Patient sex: M
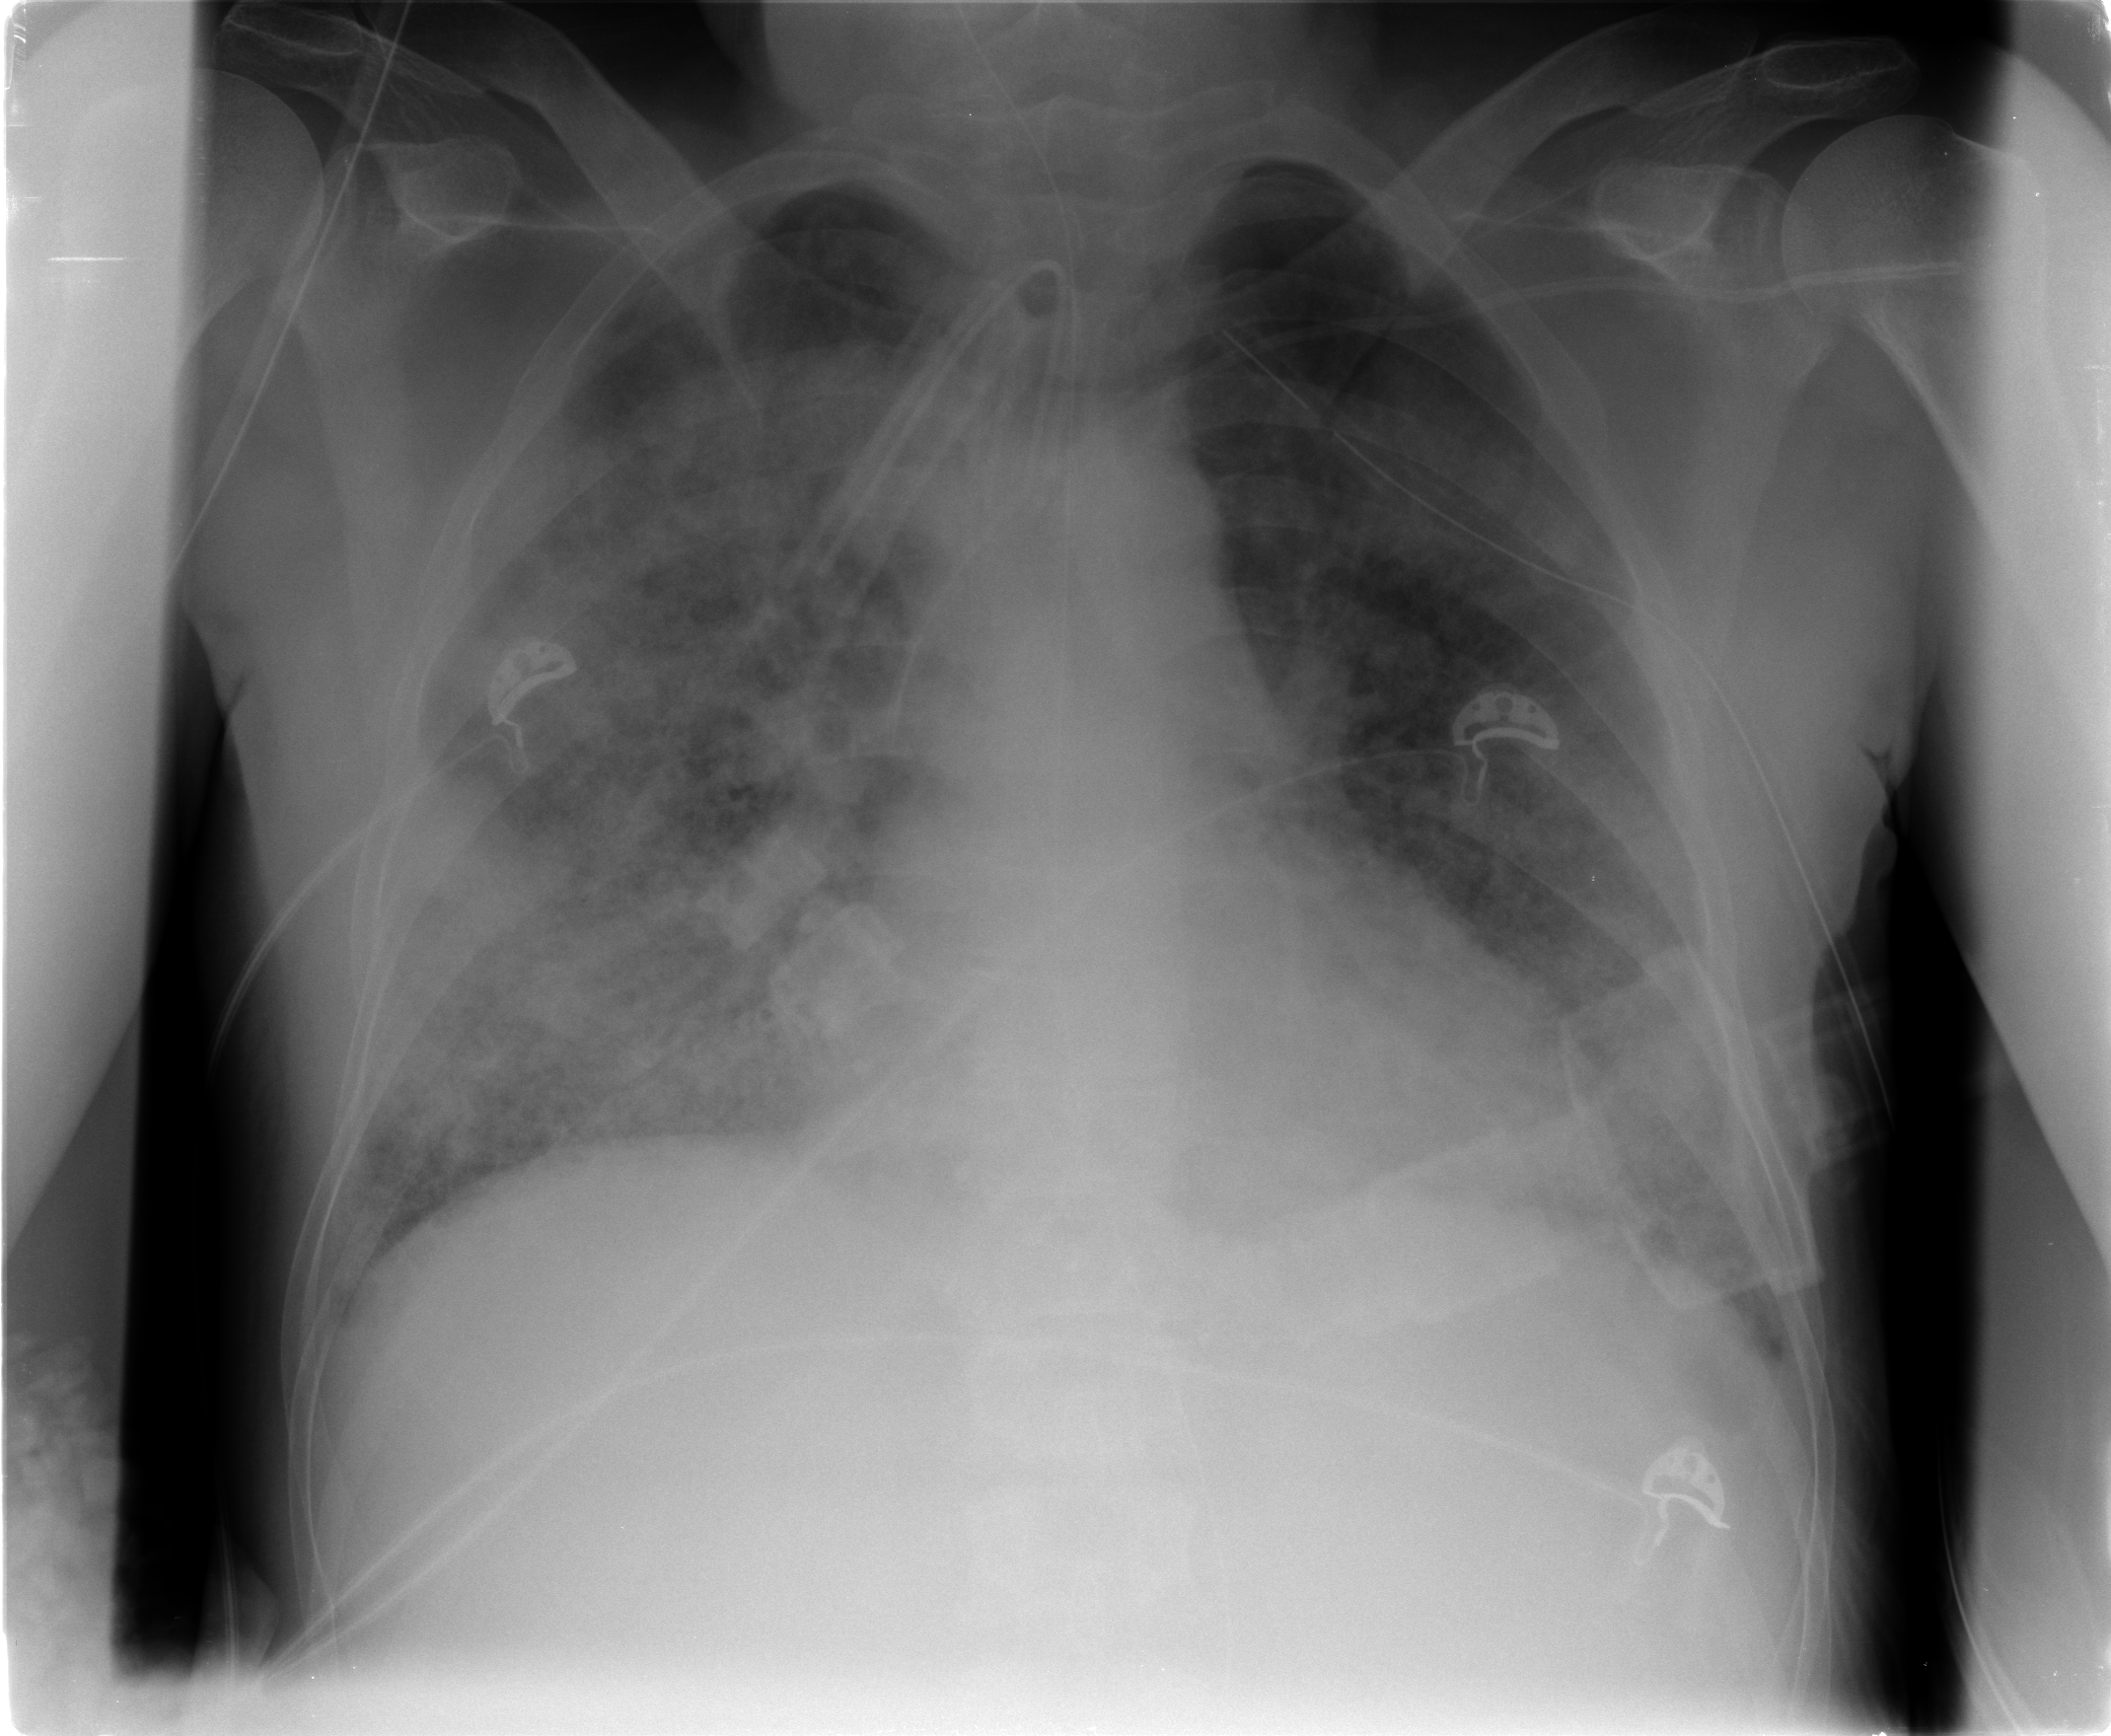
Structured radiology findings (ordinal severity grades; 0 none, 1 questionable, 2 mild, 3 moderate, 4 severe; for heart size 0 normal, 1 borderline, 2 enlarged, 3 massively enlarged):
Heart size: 0
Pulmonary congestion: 3
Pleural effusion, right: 0
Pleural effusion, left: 1
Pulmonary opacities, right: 3
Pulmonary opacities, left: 3
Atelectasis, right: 0
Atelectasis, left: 0